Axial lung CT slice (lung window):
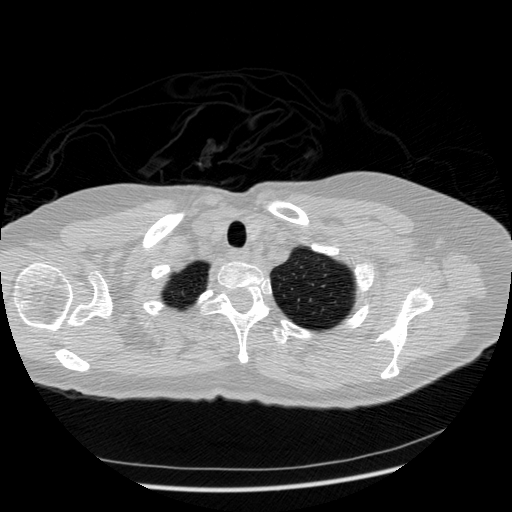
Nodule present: no